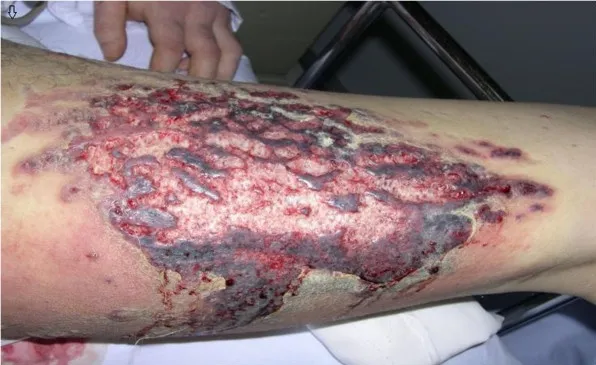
Massive shallow ulcers on the left inner thigh surrounded by reddish, infiltrated steak.
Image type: medical_photograph (skin_photograph)